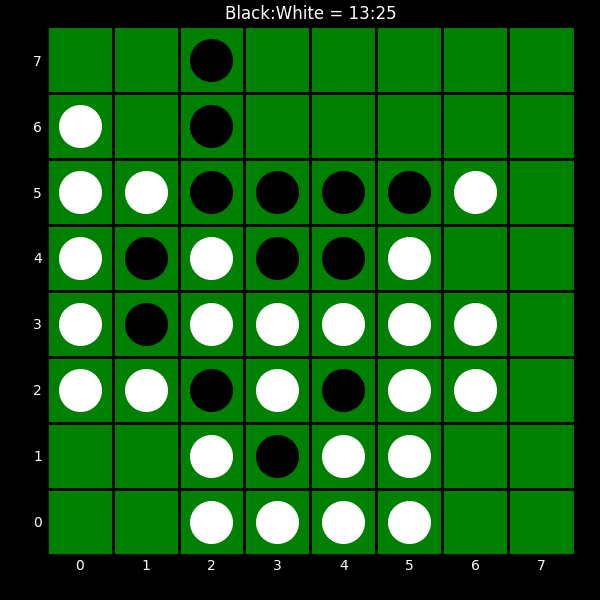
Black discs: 13
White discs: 25